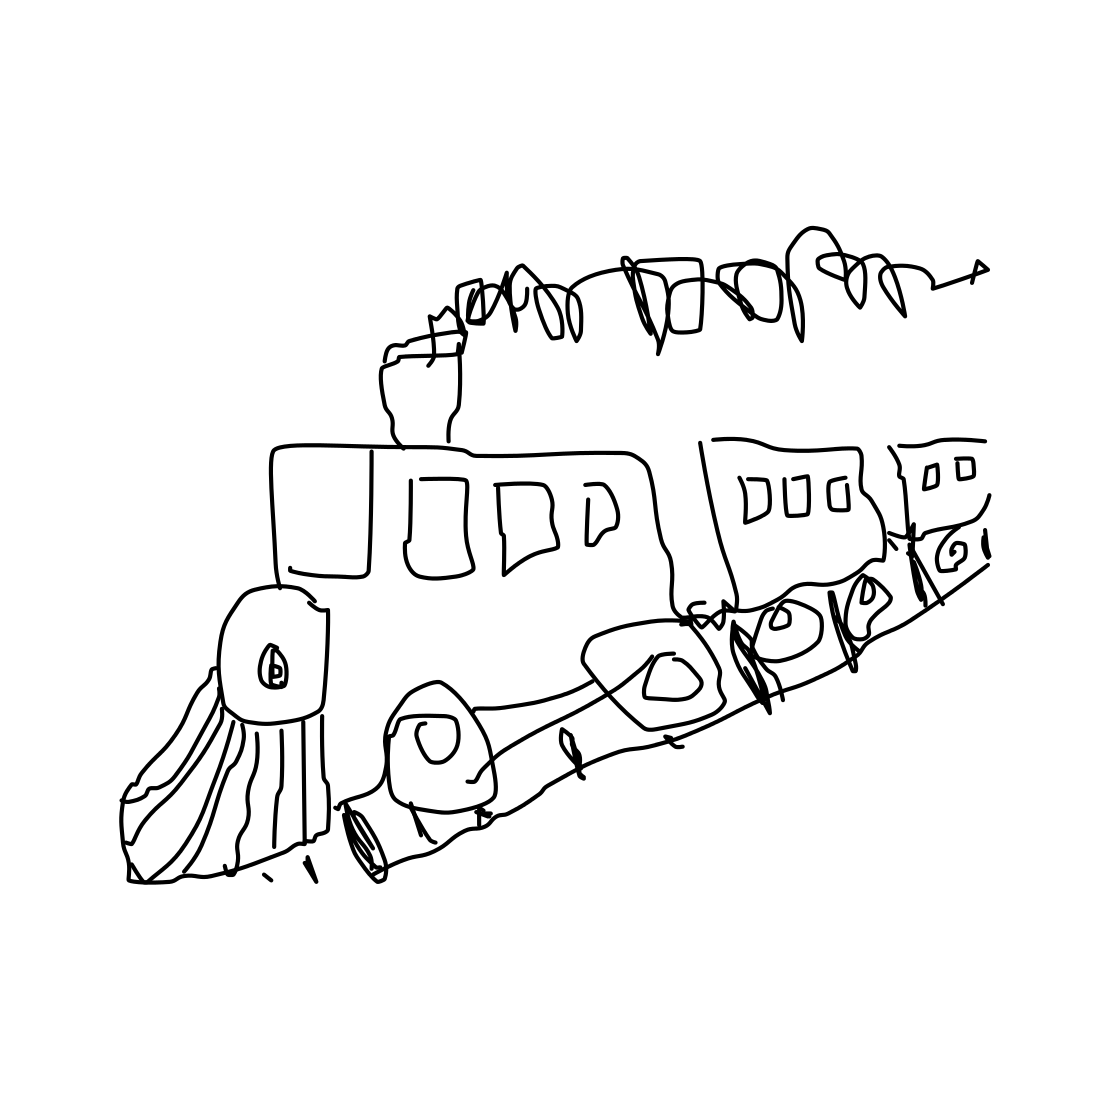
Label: train